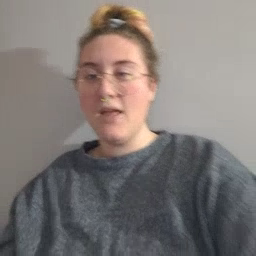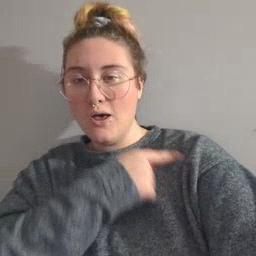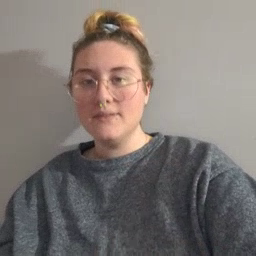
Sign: arm